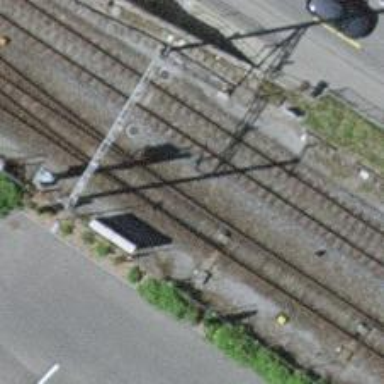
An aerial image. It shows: Single railway track with electrification through contact line.